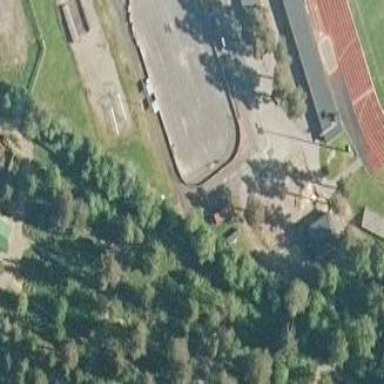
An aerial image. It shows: The area is ice rink used for playing ice hockey.